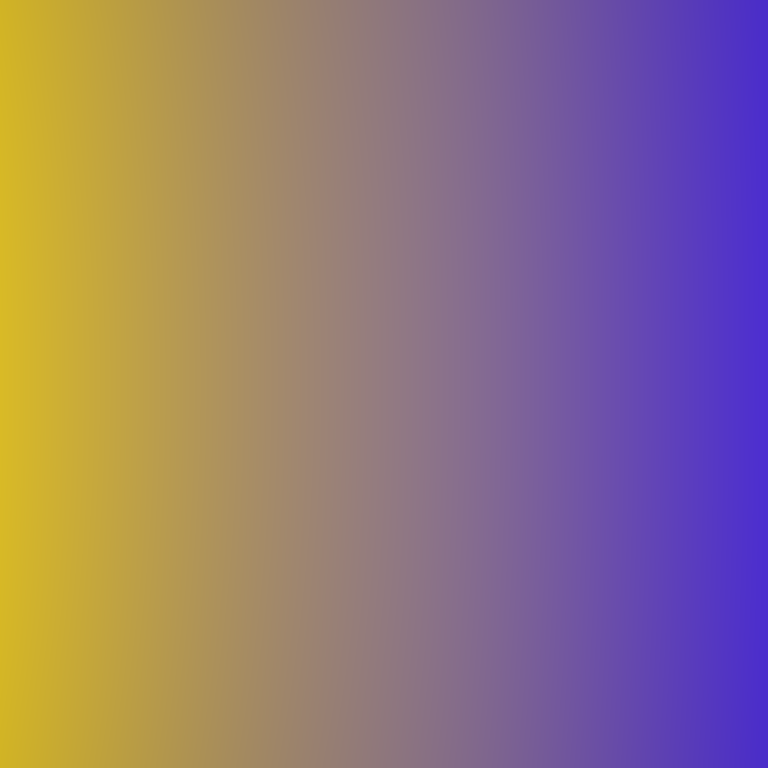
Abstract light effect, smooth gradient from golden yellow to deep blue, serene atmosphere, soft blend, no room, no furniture, no objects.